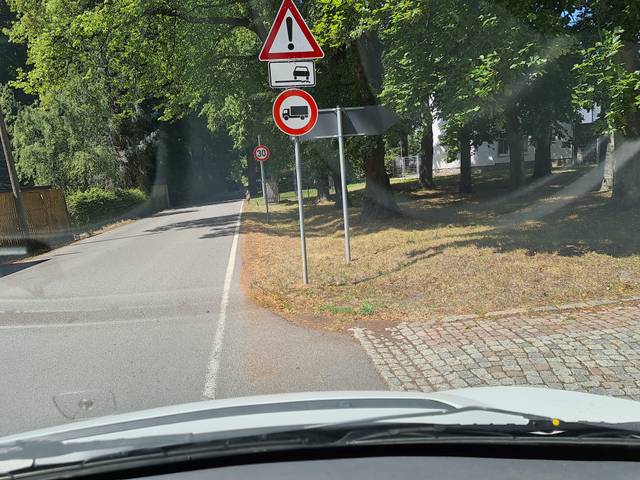
Region: Germany
Coordinates: 50.855, 12.96